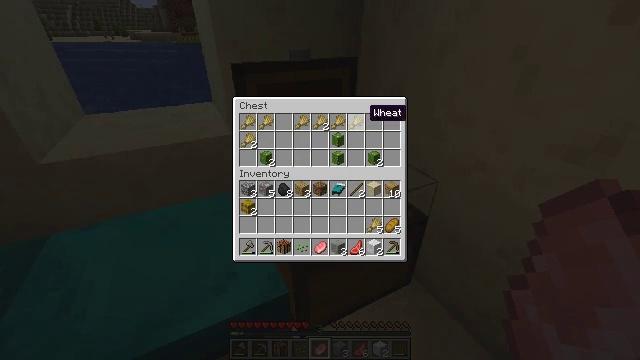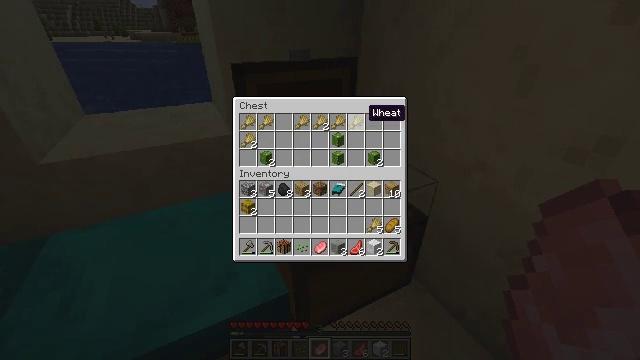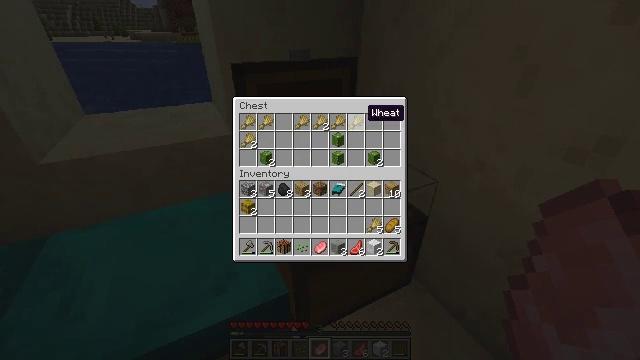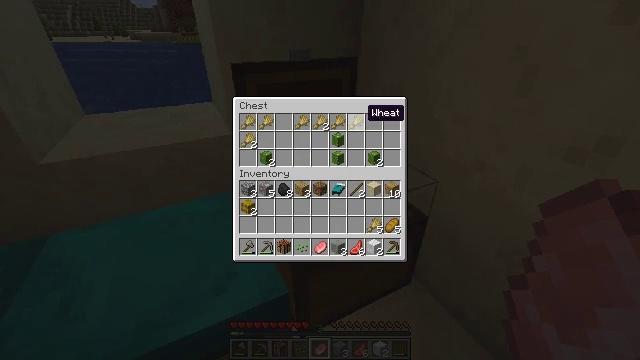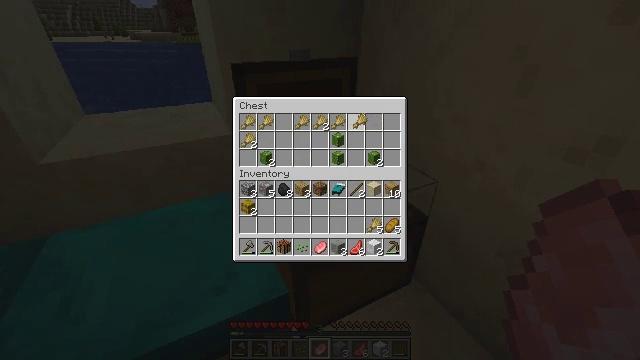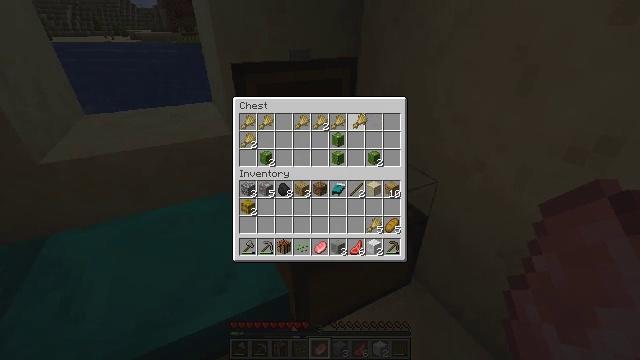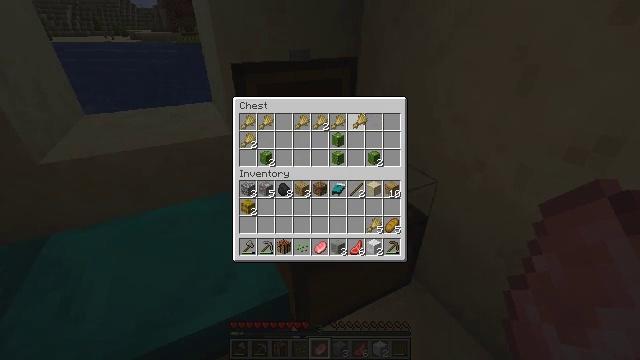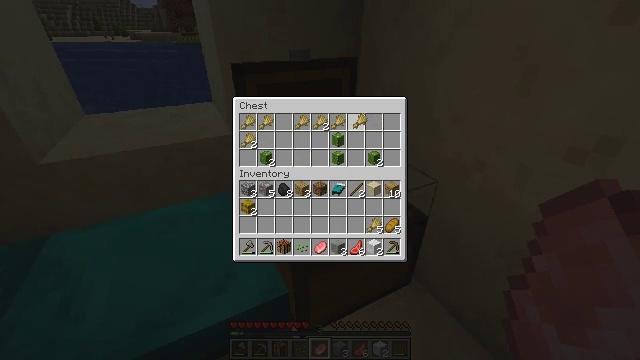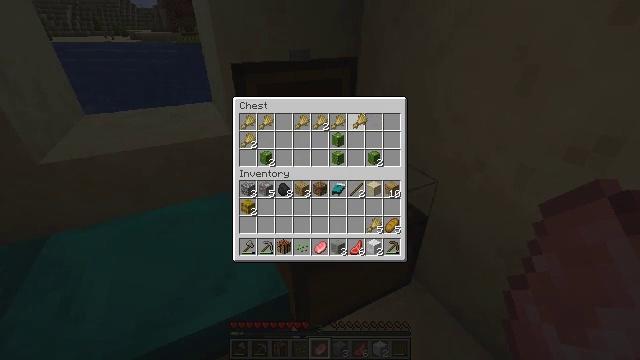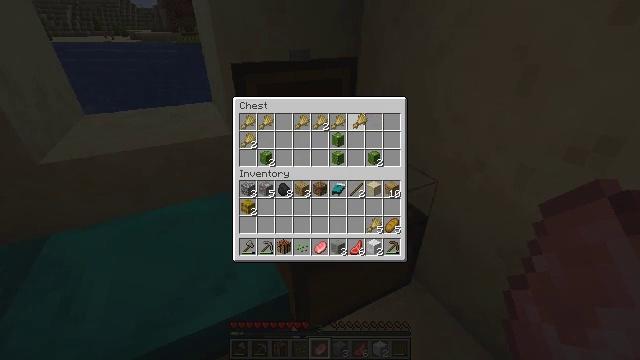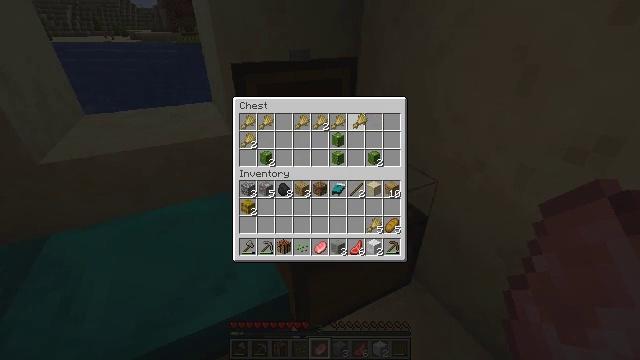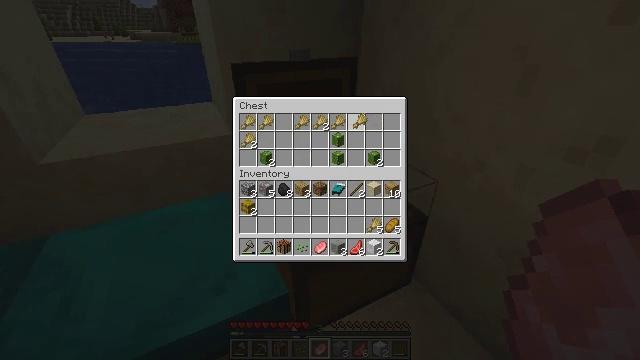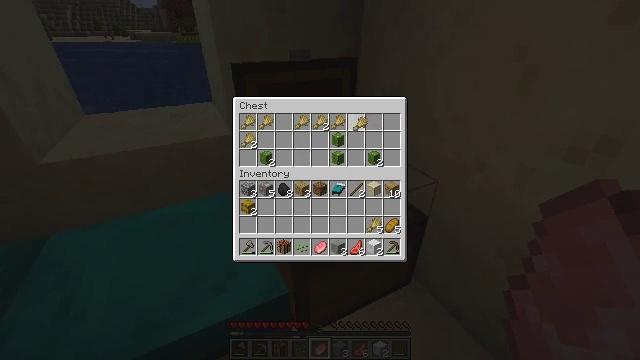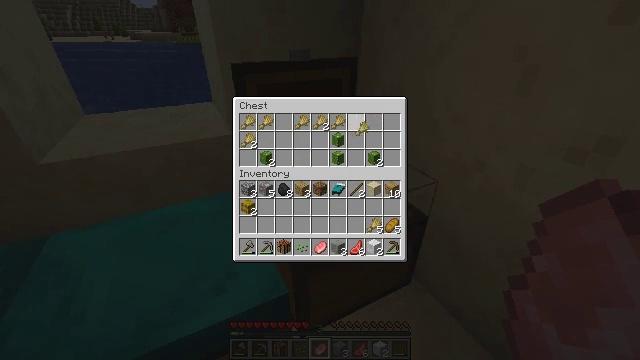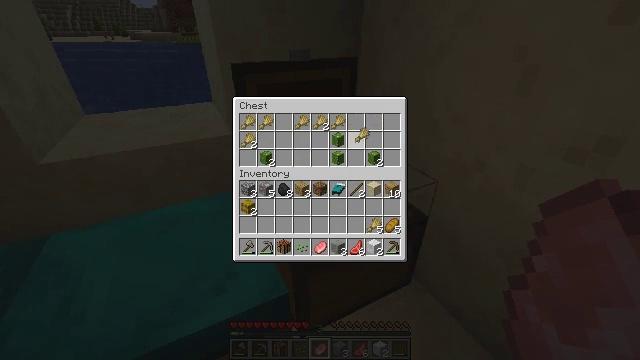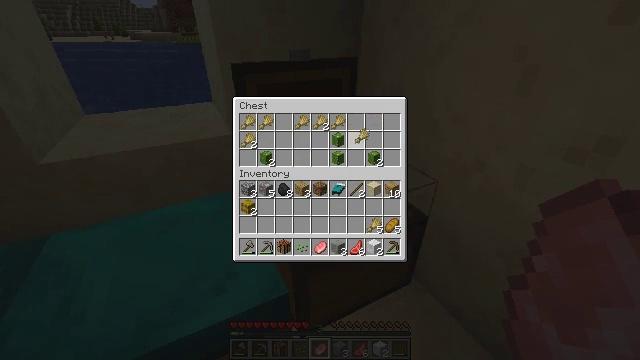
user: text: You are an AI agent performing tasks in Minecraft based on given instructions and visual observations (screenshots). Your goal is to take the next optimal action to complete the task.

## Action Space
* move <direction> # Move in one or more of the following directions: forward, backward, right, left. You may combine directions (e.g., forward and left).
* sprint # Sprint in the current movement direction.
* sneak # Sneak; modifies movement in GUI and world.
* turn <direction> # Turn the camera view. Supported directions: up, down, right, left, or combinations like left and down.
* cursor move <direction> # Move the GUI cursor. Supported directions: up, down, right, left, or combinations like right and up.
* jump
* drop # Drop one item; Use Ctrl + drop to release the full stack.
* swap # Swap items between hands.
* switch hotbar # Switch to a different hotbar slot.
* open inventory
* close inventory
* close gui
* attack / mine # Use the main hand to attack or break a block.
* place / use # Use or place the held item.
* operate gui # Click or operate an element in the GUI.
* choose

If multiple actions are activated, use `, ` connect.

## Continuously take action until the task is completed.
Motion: motion action
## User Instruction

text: Mine cactus from the desert.
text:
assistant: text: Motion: sneak
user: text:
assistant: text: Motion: sneak
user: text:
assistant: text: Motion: no_op
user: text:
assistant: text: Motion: operate gui
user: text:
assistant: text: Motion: operate gui
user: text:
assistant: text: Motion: operate gui
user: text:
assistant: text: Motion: operate gui
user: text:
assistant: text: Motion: operate gui
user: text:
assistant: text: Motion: no_op
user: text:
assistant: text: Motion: no_op
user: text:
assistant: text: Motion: no_op
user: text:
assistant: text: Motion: no_op
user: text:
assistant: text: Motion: no_op
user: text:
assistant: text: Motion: no_op
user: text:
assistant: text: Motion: no_op
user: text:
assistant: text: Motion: no_op
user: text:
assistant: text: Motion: cursor move up
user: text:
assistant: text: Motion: no_op
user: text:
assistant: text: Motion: operate gui
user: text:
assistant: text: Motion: operate gui
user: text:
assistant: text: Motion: operate gui
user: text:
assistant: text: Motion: no_op
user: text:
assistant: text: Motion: sneak
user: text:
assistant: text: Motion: sneak
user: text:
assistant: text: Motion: sneak, operate gui
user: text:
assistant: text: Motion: sneak, operate gui
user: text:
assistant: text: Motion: sneak, cursor move left, operate gui
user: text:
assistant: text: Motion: sneak, operate gui
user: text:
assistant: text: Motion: sneak, operate gui
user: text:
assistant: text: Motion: sneak, operate gui